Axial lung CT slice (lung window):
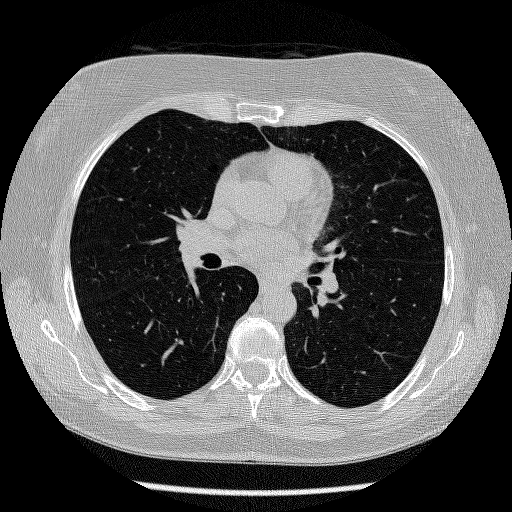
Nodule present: no